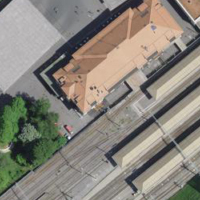
EUNIS habitat code: 54
Species observed at this site:
Asplenium ruta-muraria
Tussilago farfara
Cameraria ohridella
Aegopodium podagraria